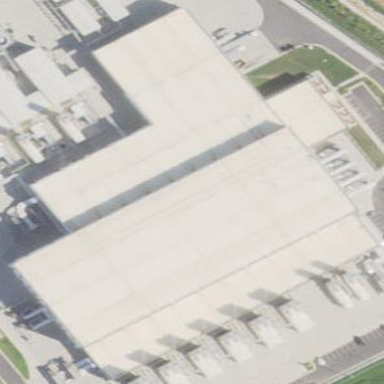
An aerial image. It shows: Data center building.